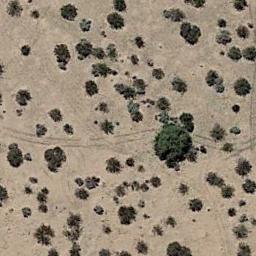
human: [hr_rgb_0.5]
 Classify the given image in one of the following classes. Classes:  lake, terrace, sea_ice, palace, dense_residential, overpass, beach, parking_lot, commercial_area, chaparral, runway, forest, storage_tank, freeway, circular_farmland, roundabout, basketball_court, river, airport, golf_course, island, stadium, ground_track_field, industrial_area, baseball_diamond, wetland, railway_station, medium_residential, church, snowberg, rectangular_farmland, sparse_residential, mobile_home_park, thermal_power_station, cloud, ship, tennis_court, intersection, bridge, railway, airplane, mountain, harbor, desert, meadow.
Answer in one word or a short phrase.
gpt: chaparral